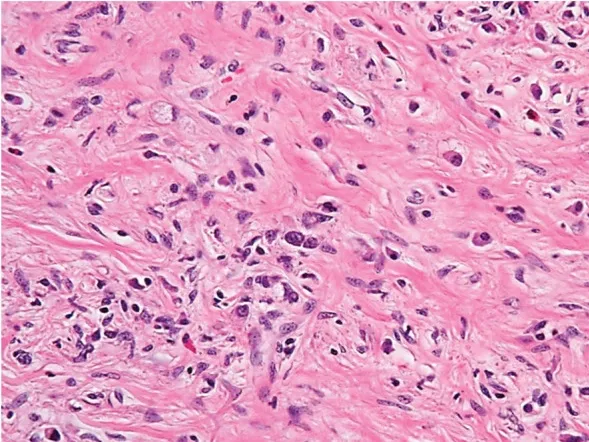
(B) Microscopic image, revealing the primary lesion to be a poorly differentiated adenocarcinoma containing signet ring cells (stain, hematoxylin and eosin; magnification, x400).
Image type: pathology (h&e)